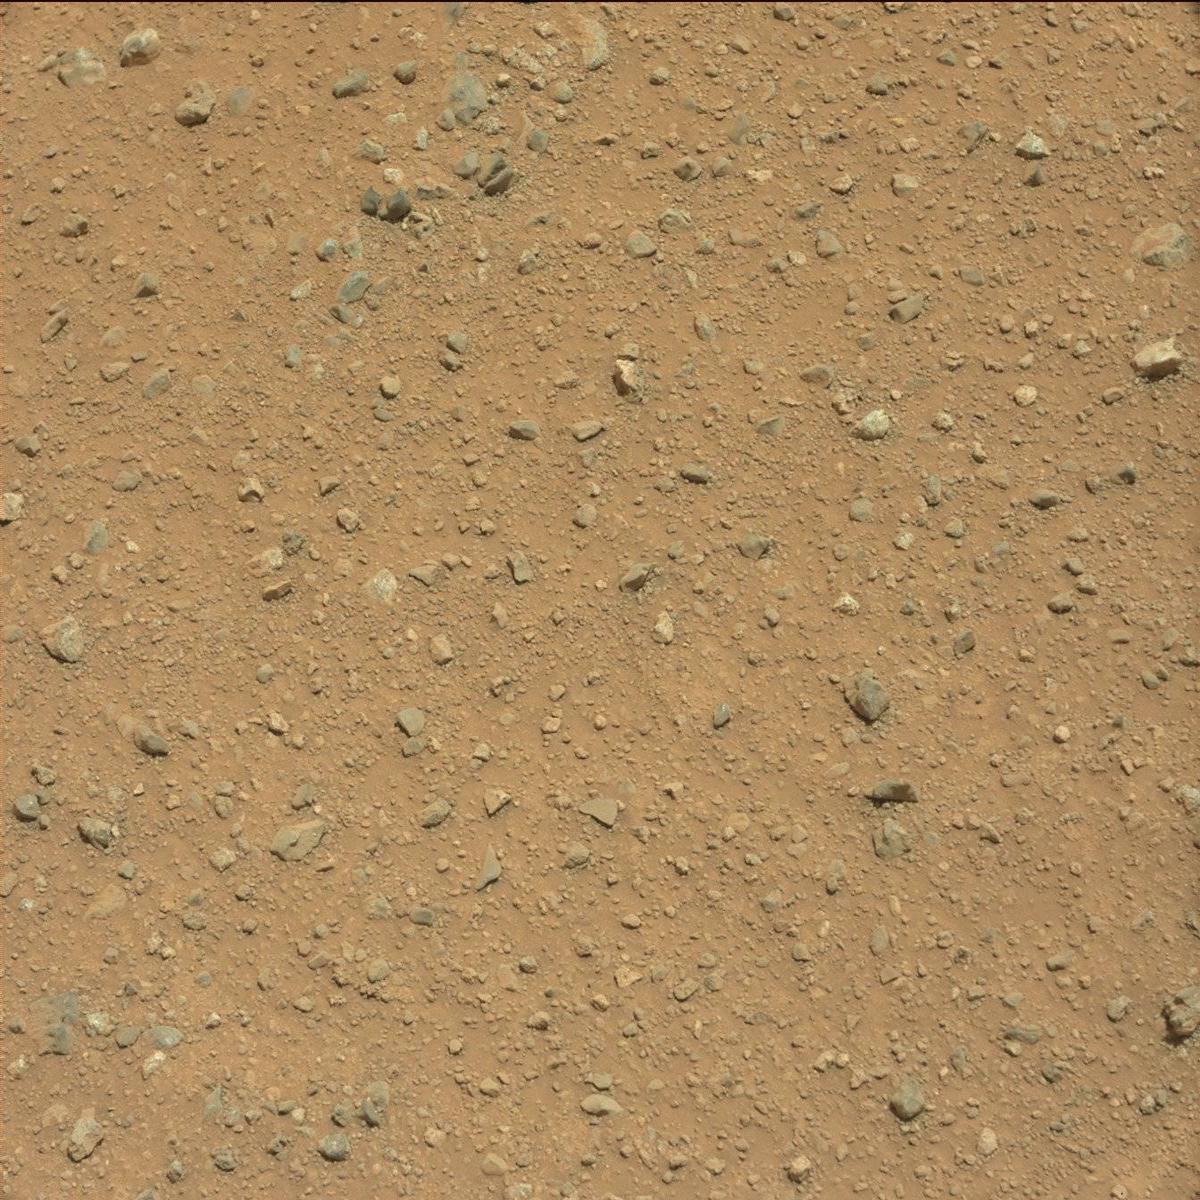
Terrain classes present: Bedrock, Rock, Sand / Soil